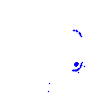
Particle: proton